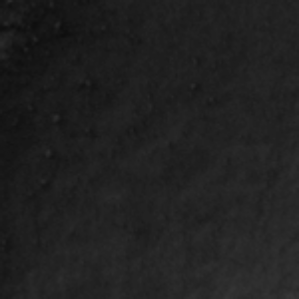
Label: frost